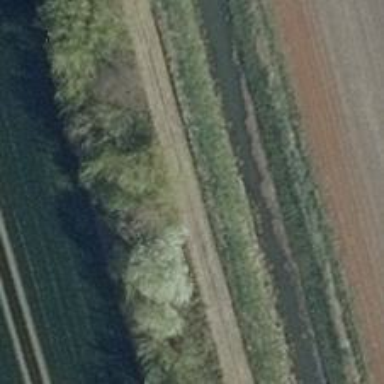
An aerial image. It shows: Row of deciduous needle-leaved trees.